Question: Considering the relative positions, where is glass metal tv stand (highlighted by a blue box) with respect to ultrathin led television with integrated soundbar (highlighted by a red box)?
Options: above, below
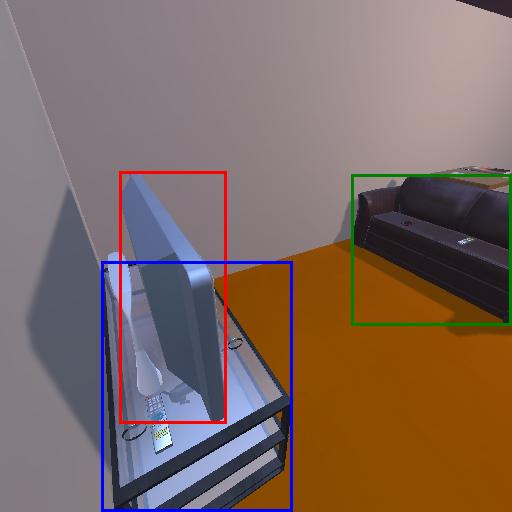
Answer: above